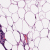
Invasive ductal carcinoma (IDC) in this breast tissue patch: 0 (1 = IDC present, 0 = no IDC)